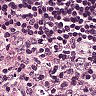
Metastatic tissue present: no